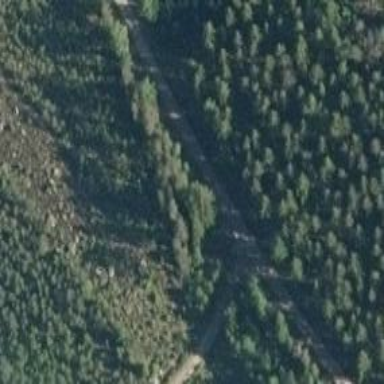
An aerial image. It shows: Abandoned railway.